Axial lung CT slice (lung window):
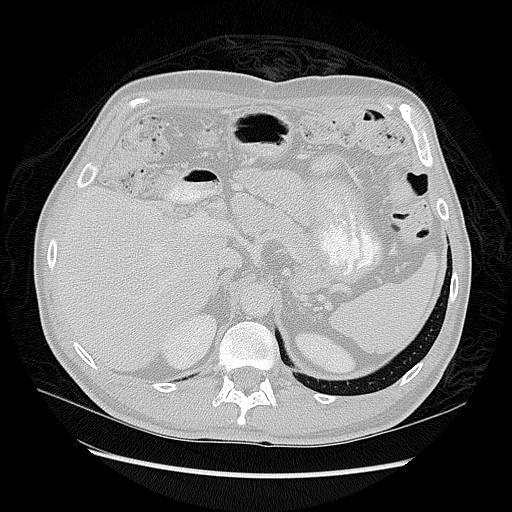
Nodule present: no